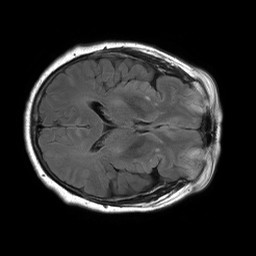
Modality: FLAIR
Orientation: axial
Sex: female
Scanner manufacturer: philips
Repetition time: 11 s
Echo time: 0.125 s